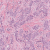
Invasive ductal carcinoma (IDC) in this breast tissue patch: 1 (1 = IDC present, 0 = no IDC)